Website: home-depot
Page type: customer-info-address
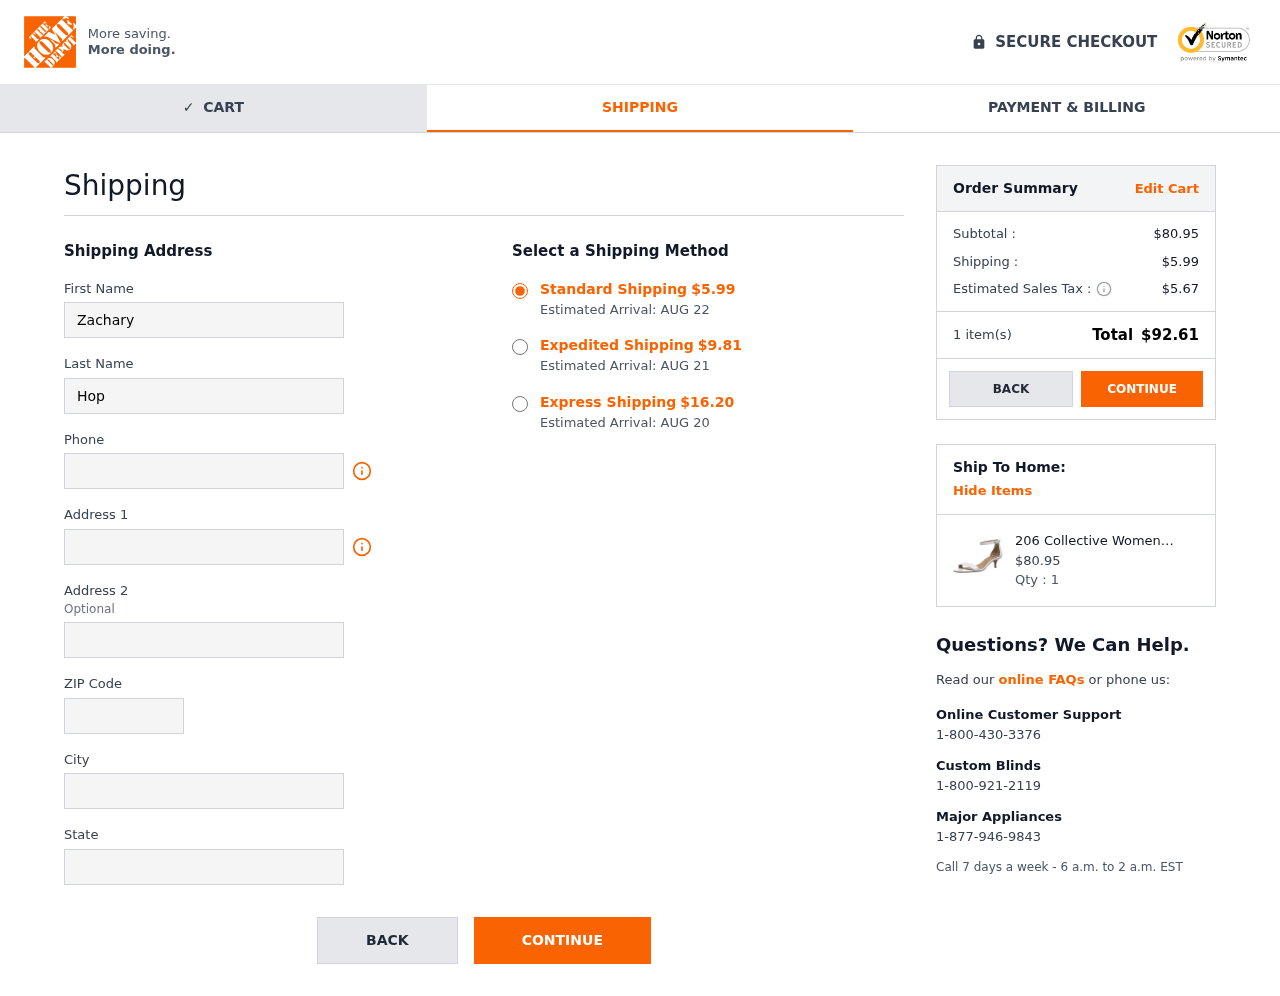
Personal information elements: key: PII_CITY
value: Lake Nicole
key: PII_FIRSTNAME
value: Zachary
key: PII_LASTNAME
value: Hopkins
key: PII_PHONE
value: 6338420374
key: PII_POSTCODE
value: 42902
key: PII_STATE
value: Utah
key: PII_STREET
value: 0476 Jones Harbors Suite 437
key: PII_STREET2
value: Suite 172
Product elements: key: PRODUCT1_NAME
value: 206 Collective Women's Eve Stiletto Heel Dress Sandal-Low Heeled
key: PRODUCT1_PRICE
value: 80.95
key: PRODUCT1_QUANTITY
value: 1
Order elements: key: ORDER_SHIPPING_COST
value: $5.99
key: ORDER_DELIVERY_DATE
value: Estimated Arrival: AUG 22
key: ORDER_SHIPPING_COST_EXPEDITED
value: $9.81
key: ORDER_DELIVERY_DATE_EXPEDITED
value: Estimated Arrival: AUG 21
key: ORDER_SHIPPING_COST_EXPRESS
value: $16.20
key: ORDER_DELIVERY_DATE_EXPRESS
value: Estimated Arrival: AUG 20
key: ORDER_SUBTOTAL
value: $80.95
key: ORDER_TAX
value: $5.67
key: ORDER_NUM_ITEMS
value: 1 item(s)
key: ORDER_TOTAL
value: $92.61